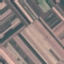
Land use / land cover class: AnnualCrop